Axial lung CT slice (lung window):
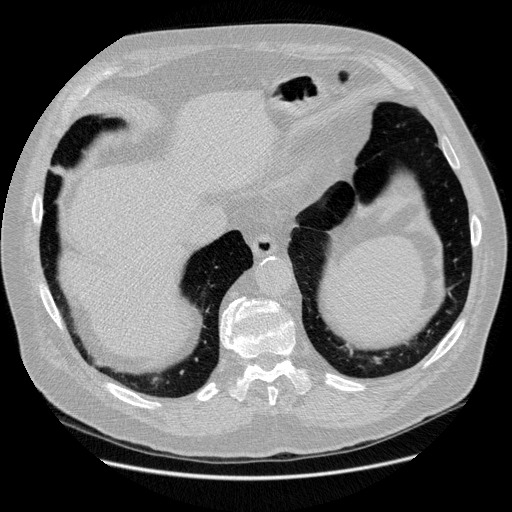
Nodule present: no